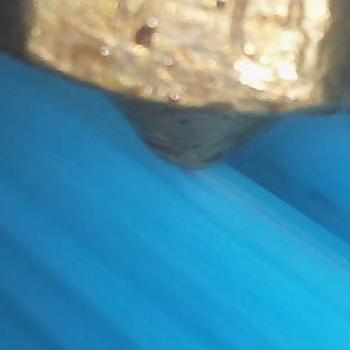
Flow rate: 35%